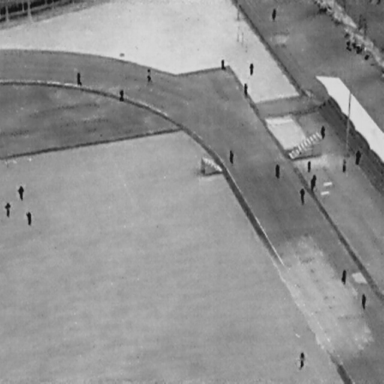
There are 22 objects shown in the infrared image, including 21 People, and a DontCare.